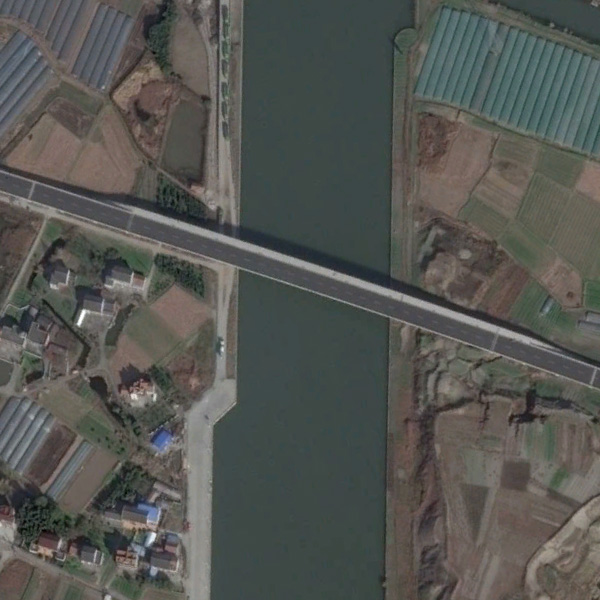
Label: Bridge